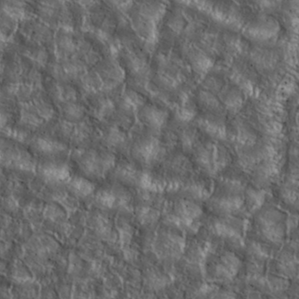
Label: non_frost